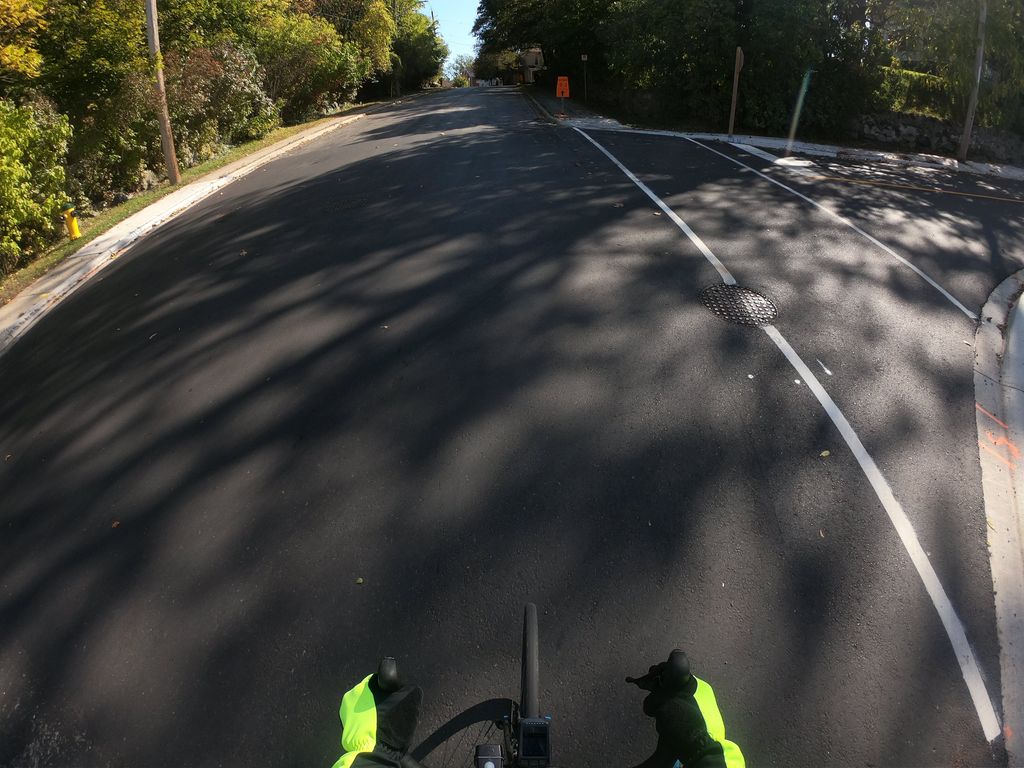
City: kitchener-waterloo